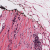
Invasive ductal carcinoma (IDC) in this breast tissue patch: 1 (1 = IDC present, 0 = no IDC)